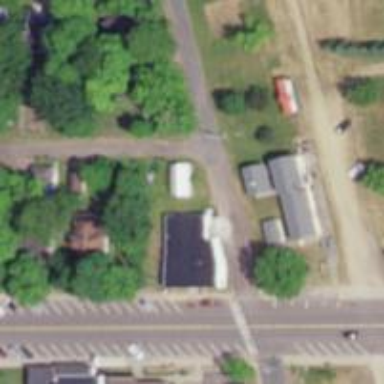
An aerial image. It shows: Alley classified as service road.